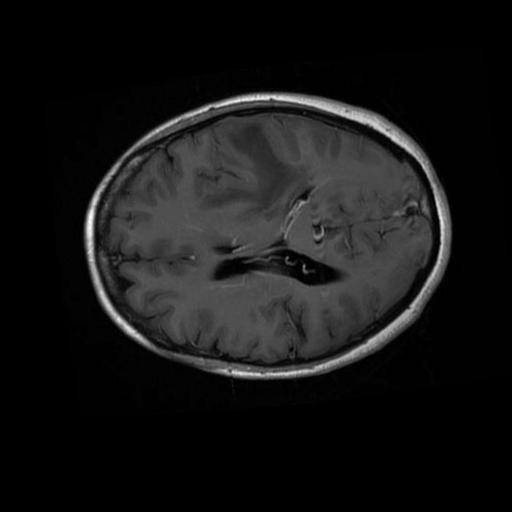
Label: brain_glioma